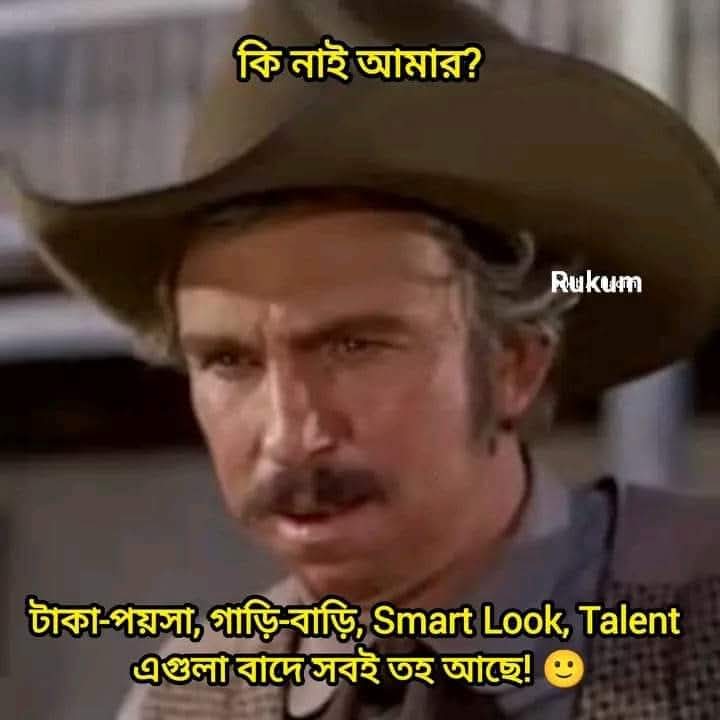
Text: কি নাই আমার?
টাকা-পয়সা, গাড়ি-বাড়ি, Smart Look, Talent এগুলা বাদে সবই তহ আছে!

Label: Non Hate